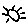
Label: sun